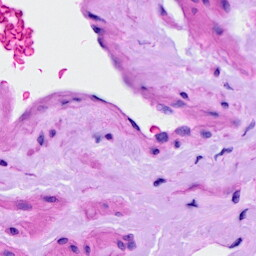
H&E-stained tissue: Ovarian